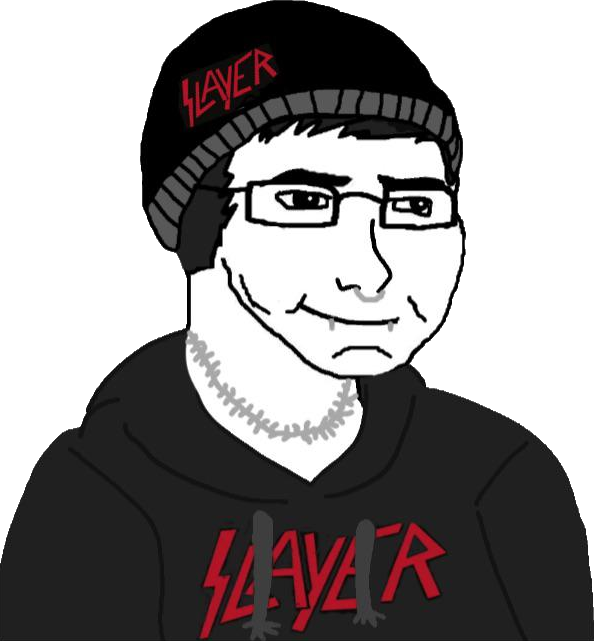
Label: 5_Doomer